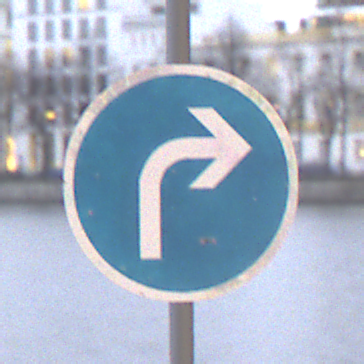
Verkehrszeichen: VorgeschriebeneFahrtrichtungRechts
Umgebung: Outdoor, Urban
Tageszeit: MorningAfternoon
Wetter: Overcast
Licht: Natural
Jahreszeit: NotSpecified
Kontrast: LowContrast